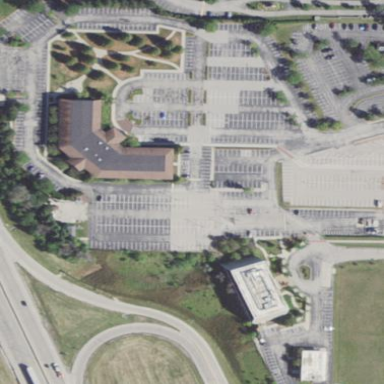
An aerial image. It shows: Parking area with surface.